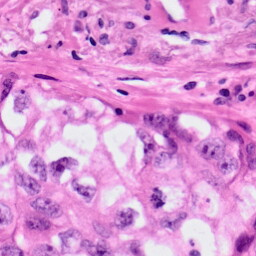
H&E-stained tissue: Lung